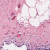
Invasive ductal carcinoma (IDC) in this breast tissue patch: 0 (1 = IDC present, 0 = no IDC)